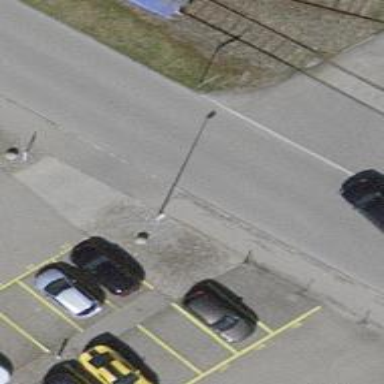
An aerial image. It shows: Parking aisle designated as service road.